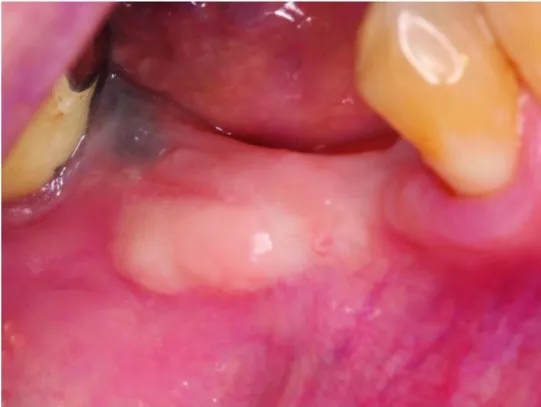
Pre- ridge augmentation.
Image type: pathology (fish)